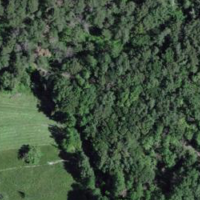
EUNIS habitat code: 44
Species observed at this site:
Cephalanthera rubra
Cephalanthera longifolia